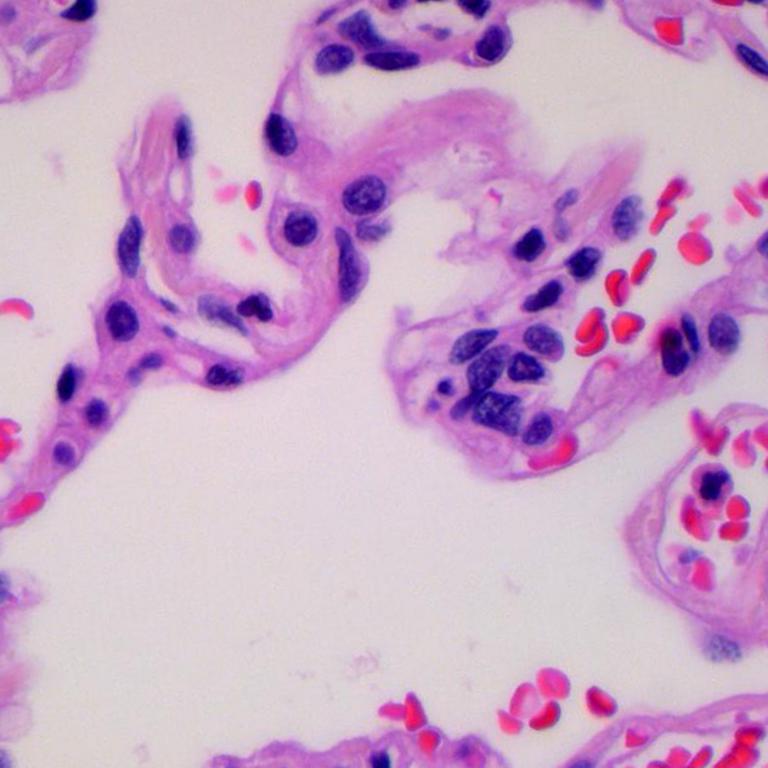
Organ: lung
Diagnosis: benign